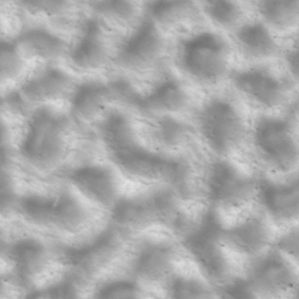
Label: non_frost